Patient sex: M
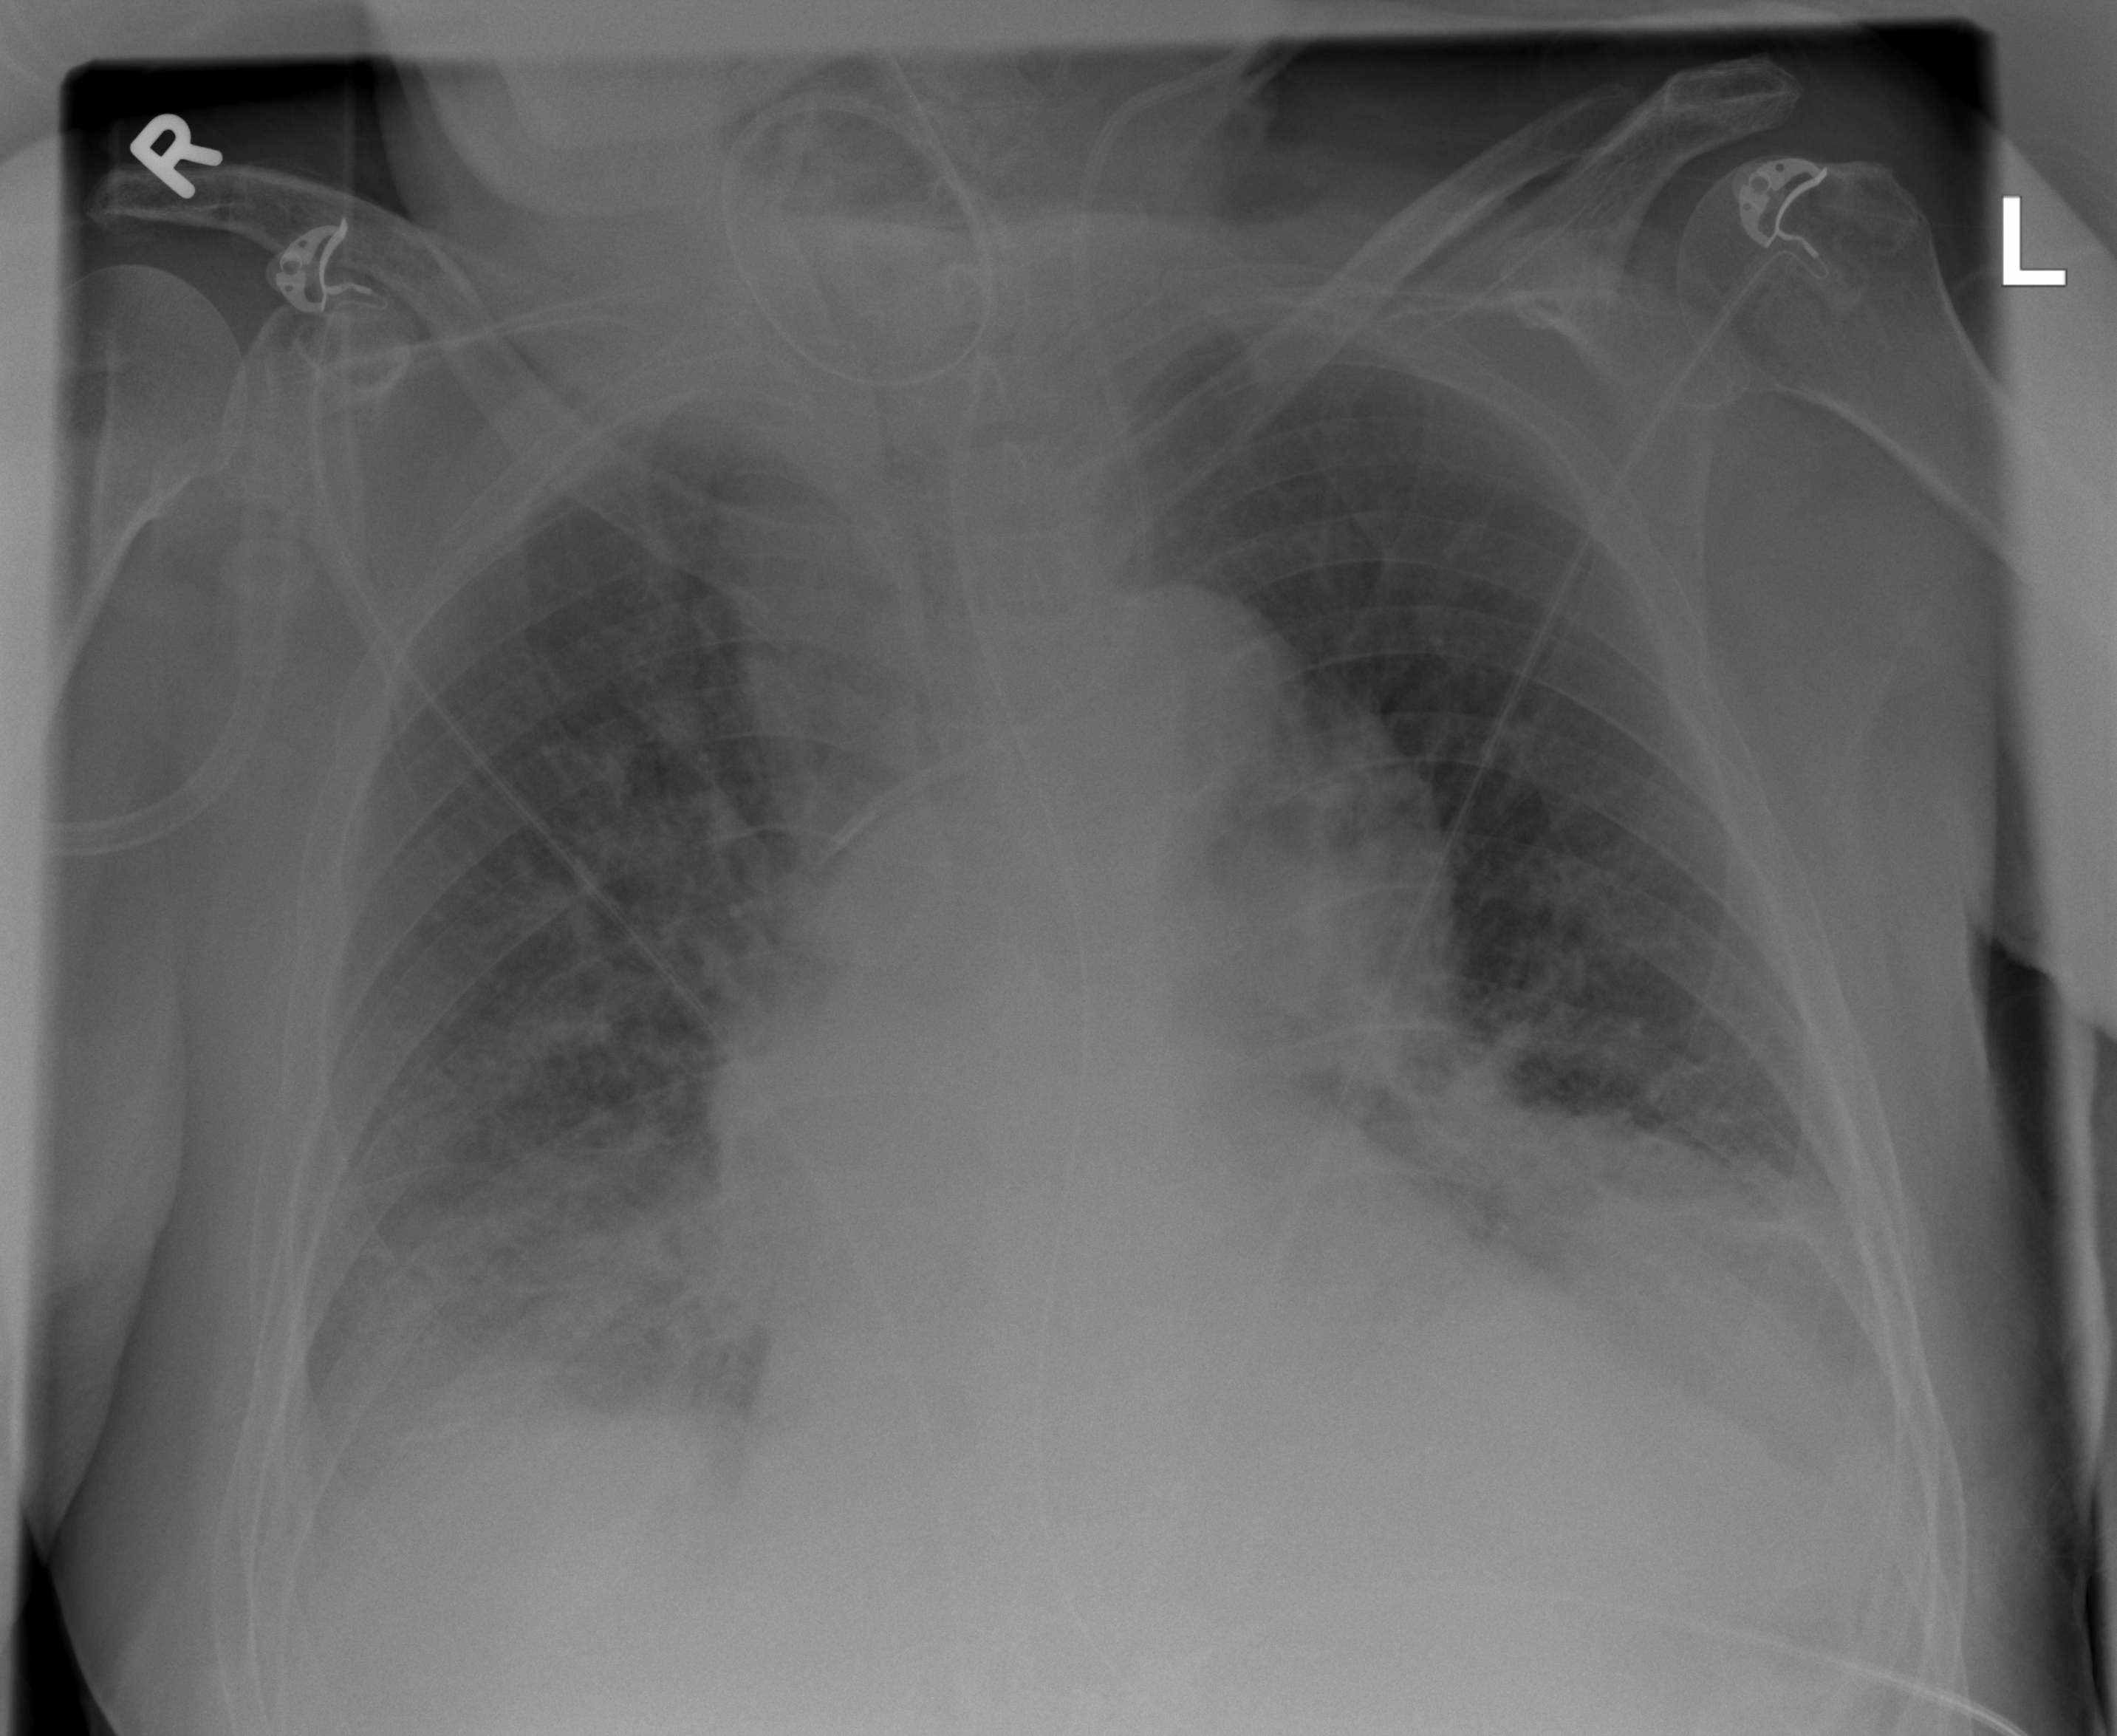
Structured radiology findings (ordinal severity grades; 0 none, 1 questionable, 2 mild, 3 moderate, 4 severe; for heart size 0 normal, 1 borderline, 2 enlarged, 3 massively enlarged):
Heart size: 1
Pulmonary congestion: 2
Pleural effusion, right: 2
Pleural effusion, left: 2
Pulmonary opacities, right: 2
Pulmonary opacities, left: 2
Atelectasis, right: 2
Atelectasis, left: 2